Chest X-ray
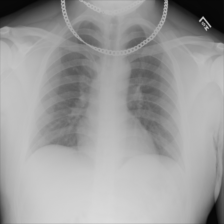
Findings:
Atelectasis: negative
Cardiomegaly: negative
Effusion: negative
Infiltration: positive
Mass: negative
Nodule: negative
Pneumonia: negative
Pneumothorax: negative
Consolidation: negative
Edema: negative
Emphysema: negative
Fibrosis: negative
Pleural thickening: negative
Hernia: negative